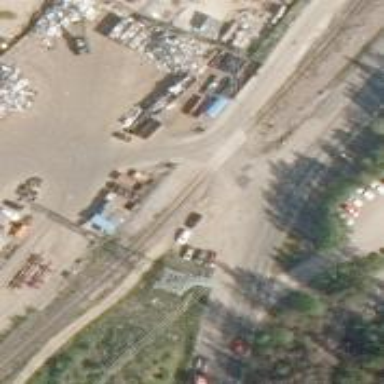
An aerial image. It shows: Railway level crossing.